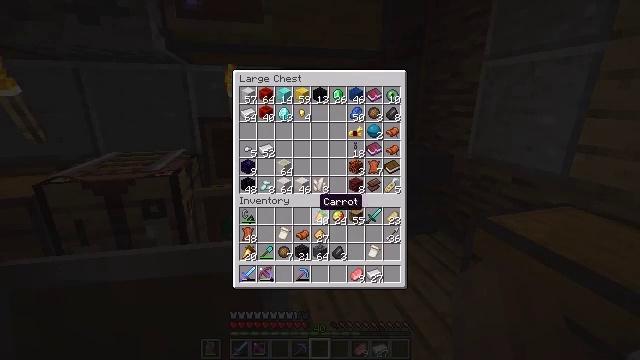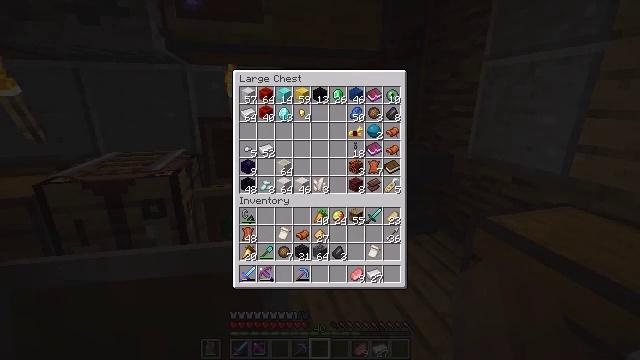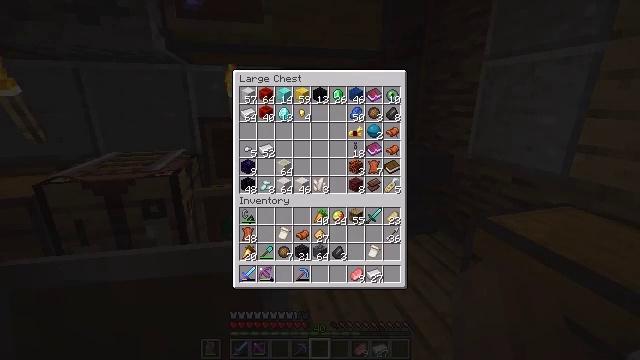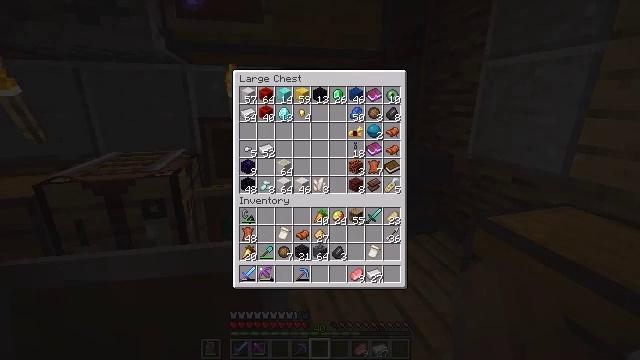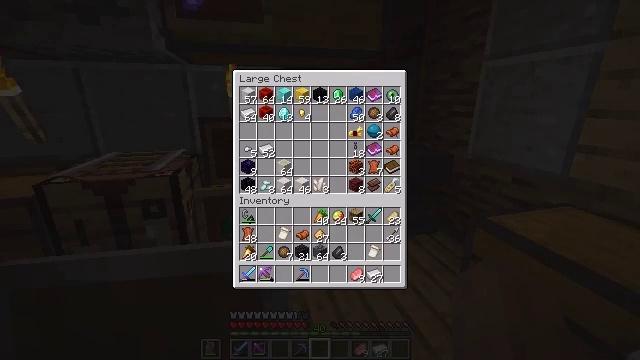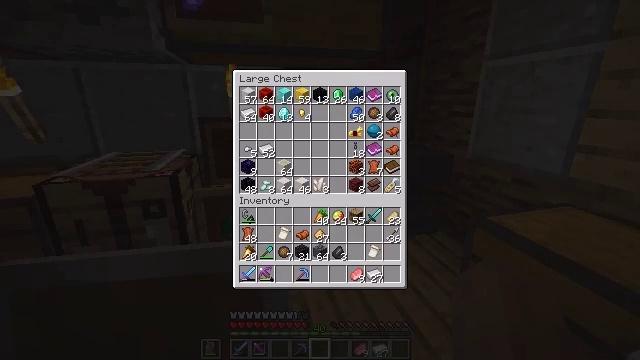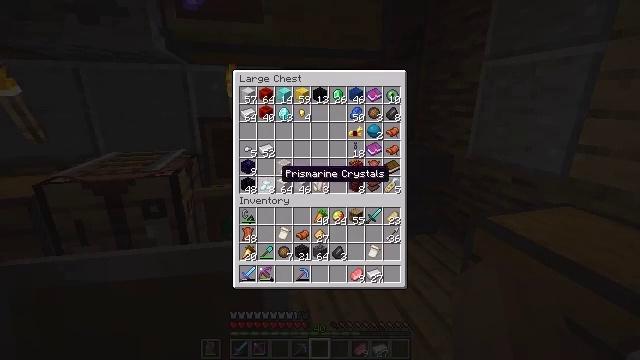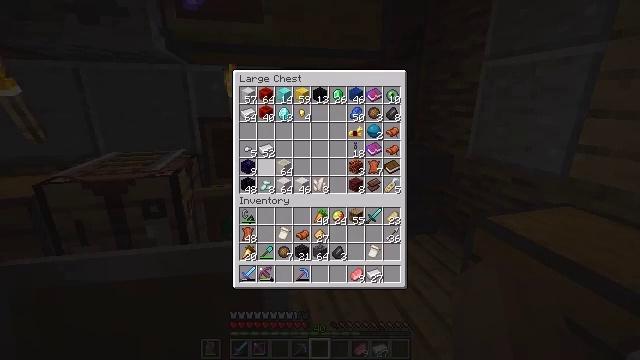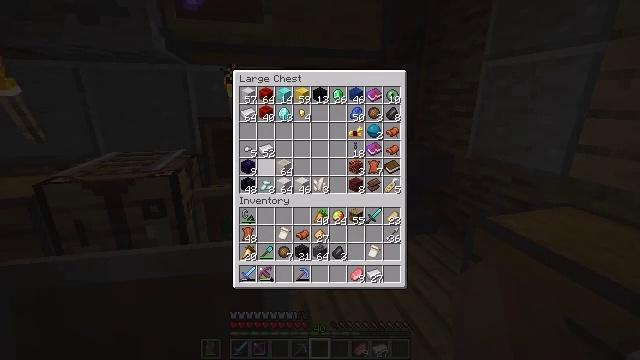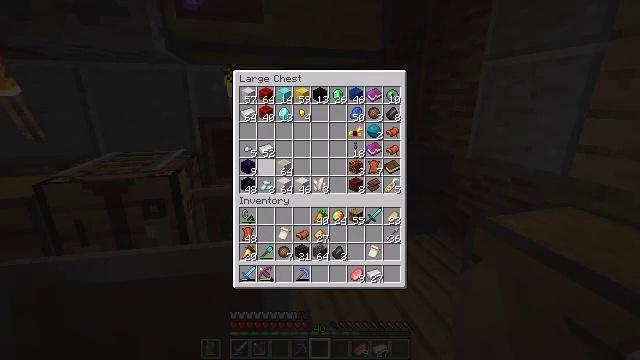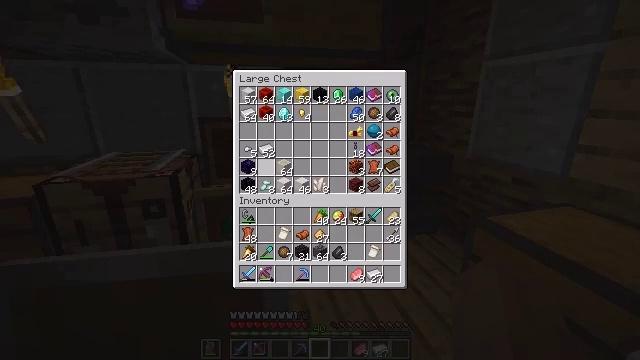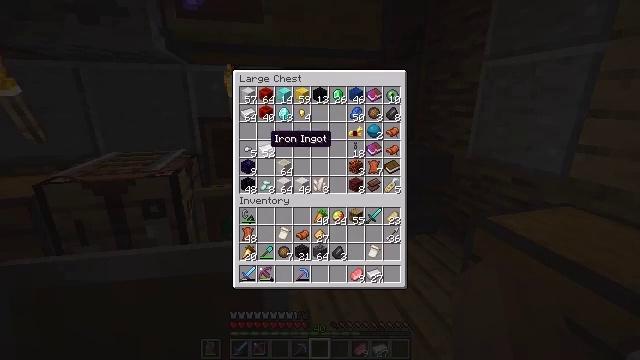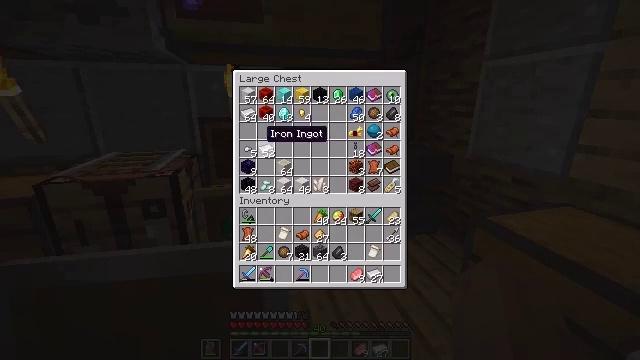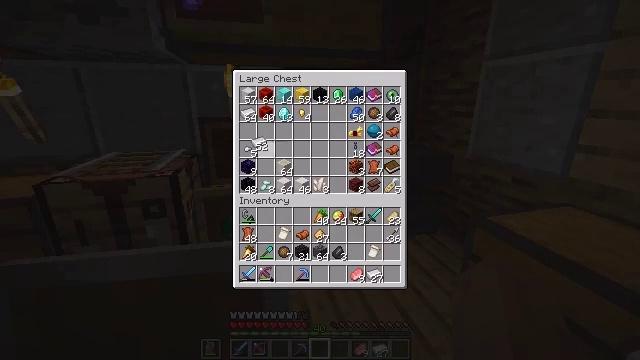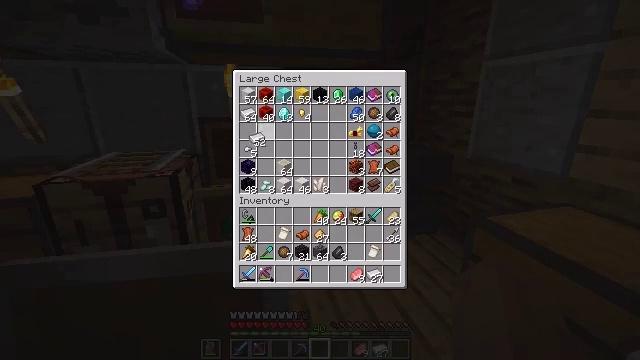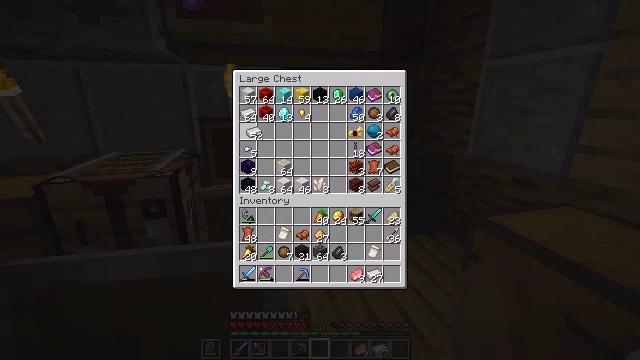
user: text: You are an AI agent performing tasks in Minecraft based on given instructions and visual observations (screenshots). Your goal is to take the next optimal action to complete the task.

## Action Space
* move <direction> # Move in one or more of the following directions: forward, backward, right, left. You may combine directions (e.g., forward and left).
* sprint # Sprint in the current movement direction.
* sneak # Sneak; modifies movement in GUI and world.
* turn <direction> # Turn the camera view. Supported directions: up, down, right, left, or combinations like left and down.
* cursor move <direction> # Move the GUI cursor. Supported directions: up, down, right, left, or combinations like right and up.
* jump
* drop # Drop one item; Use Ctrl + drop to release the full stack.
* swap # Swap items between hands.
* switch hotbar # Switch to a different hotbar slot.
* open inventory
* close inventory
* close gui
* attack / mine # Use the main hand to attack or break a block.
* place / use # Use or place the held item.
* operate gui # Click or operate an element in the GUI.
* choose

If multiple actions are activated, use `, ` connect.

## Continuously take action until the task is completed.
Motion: motion action
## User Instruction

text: Heat ancient debris in the furnace to get netherite scrap.
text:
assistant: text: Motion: sneak, cursor move right and up
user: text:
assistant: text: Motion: sneak
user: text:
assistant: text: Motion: sneak
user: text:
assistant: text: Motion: no_op
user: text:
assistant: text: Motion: cursor move left
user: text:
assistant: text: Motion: cursor move left and up
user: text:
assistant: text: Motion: cursor move up
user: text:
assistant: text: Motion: cursor move up
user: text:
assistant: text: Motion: no_op
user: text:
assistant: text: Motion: no_op
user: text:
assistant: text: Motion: cursor move up
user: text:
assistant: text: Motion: no_op
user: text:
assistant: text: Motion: operate gui
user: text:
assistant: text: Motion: operate gui
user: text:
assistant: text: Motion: no_op
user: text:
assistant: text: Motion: no_op
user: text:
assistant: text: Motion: no_op
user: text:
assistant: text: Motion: no_op
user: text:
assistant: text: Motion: operate gui
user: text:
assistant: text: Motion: operate gui
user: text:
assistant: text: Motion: no_op
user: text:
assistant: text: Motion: no_op
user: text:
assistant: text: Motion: no_op
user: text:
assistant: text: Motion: no_op
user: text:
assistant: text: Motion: cursor move right and down
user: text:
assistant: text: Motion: cursor move right and down
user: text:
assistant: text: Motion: cursor move right and down
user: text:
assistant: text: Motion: cursor move right
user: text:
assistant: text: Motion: cursor move right
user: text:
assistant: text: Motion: cursor move right